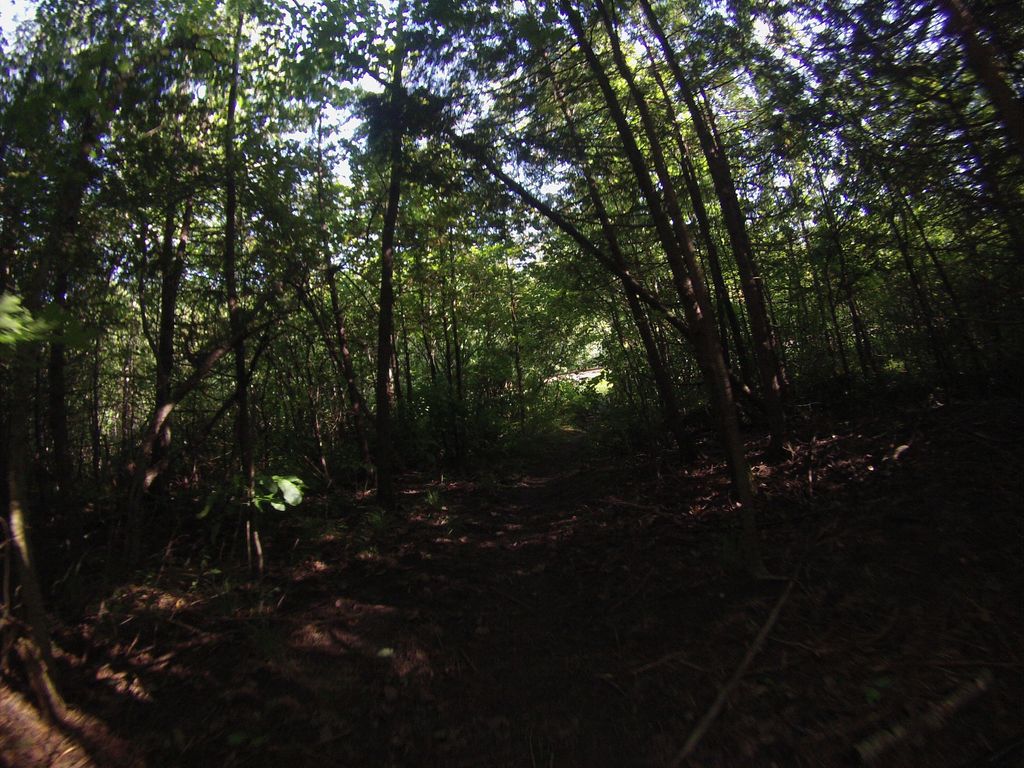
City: ottawa-gatineau